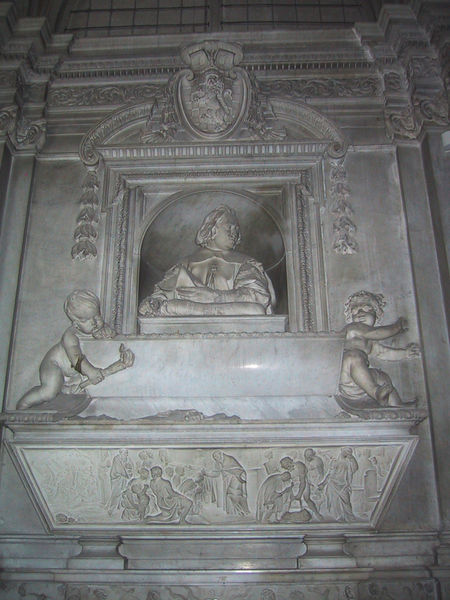
Titel: Grabmal des Francesco Raimondi
Künstler: Giovanni Lorenzo Bernini
Standort: Rom, S. Pietro in Montorio, Capella Raimondi (EU - I - Latium)
Schlagwörter: marmor, weiss, ornament, stein, kinder, engel, pilaster, figuren, ornamente, foto, fotografie, altar, wappen, grab, heiliger, putten, putti, fackel, stifterfigur, volupte